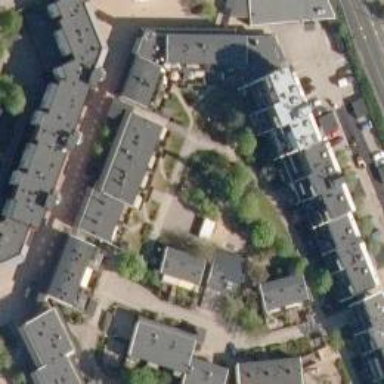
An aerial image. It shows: Canopy on the roof of building.